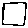
Label: square